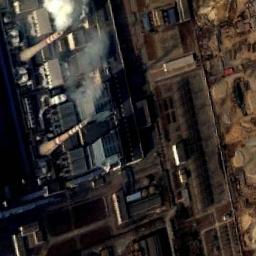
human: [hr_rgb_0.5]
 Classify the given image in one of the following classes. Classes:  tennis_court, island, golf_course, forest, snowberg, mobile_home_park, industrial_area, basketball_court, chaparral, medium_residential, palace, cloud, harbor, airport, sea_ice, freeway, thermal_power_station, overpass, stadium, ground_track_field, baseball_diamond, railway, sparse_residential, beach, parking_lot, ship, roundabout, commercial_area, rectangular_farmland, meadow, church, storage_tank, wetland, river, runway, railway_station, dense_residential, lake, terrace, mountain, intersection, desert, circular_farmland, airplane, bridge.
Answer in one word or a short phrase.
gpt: thermal_power_station